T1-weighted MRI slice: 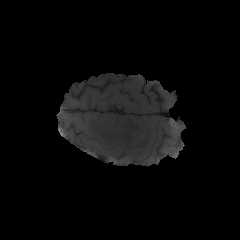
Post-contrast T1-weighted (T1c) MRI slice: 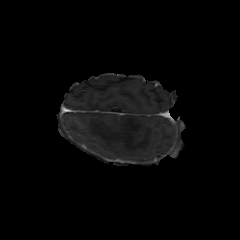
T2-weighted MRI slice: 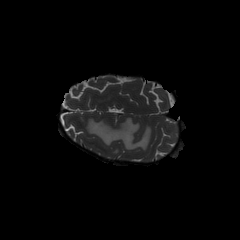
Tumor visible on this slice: yes